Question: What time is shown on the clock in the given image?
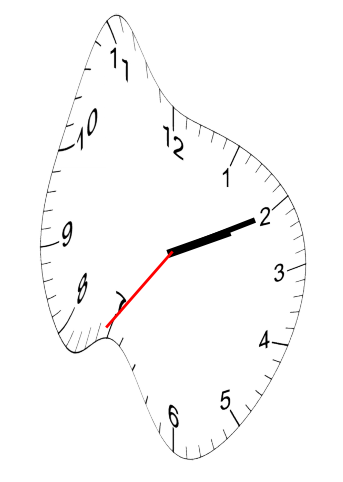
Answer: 02:10:36